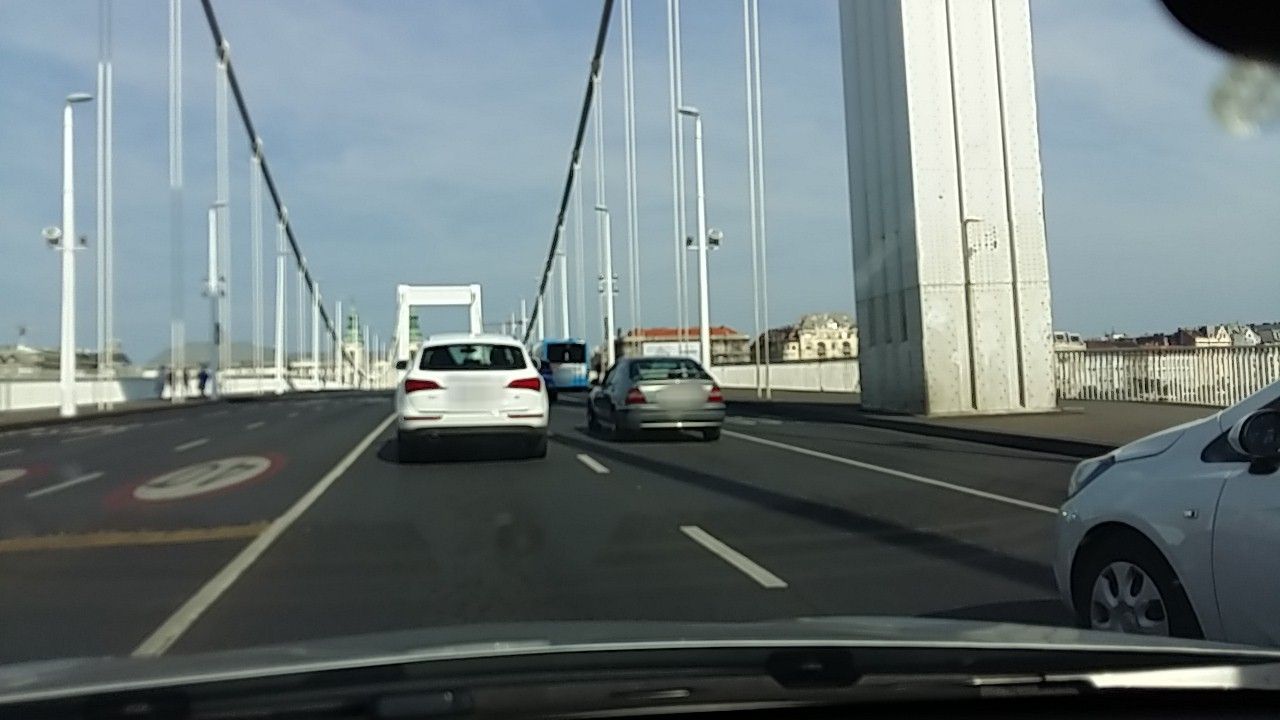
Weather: cloudy
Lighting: day
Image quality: good
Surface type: driving surface
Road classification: cycleway, footway
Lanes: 7, 6
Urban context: urban centre
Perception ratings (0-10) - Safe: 6.47, Lively: 3.76, Beautiful: 2.23, Boring: 6.13, Depressing: 4.51, Wealthy: 5.62